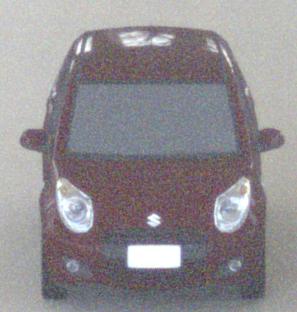
Make: Suzuki
Model: Alto 1.0
Detailed model: Alto (V)
Model produced from: 2011/02
Model produced until: 2011/03
Doors: 5
Color: red
Road condition: dry road
Daytime: morning or afternoon
Contrast: low contrast